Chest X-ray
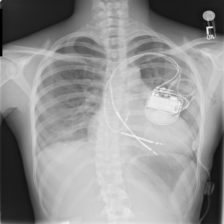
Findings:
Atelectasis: negative
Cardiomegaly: negative
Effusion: negative
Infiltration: negative
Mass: negative
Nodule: negative
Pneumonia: negative
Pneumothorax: positive
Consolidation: negative
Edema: negative
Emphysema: negative
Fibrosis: negative
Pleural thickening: negative
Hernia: negative